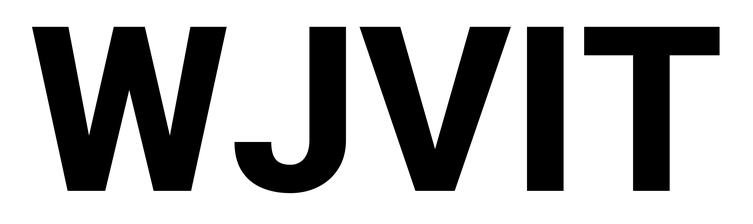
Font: Roboto_ExtraBold